Question: I'm developing a simple camera app which is based on the android developers tutorial but my I'm having some issues getting it running.
Here is my LogCat printout.

Now I have traced the NullPointerException to be at line 30 in CameraPreview as you have probably figured out to so the code for CameraPreview is below. I can code in Java and know that a NullPointer is when something is there which hasn't been created yet but as far as I can tell it has been.
'''
public class CameraPreview extends SurfaceView implements SurfaceHolder.Callback{
private SurfaceHolder mHolder;
private Camera mCamera;
private static final String TAG = "Preview";
@SuppressWarnings("deprecation")
public CameraPreview(Context context, Camera camera){
super(context);
mCamera = camera;
//Install callback to get notifications from the app
mHolder = getHolder();
mHolder.addCallback(this);
mHolder.setType(SurfaceHolder.SURFACE_TYPE_PUSH_BUFFERS); //deprecated but required for Android Version 3.0 and under
}
public void surfaceCreated(SurfaceHolder holder) {
//Surface been created now need to tell app where to draw PREVIEW
try{
mCamera.setPreviewDisplay(holder);
mCamera.startPreview();
}
catch(IOException e){
Log.d(TAG, "Camera preview error: " + e.getMessage());
}
}
'''
Line 30 is the code snippet here - 'mCamera.setPreviewDisplay(holder);'
From what I can tell is that there is an instance of mCamera in the 'global' variable 'private Camera mCamera'.
Anyone got any ideas? Sorry its a long question formatted as best I could.
Thanks,
Dan
P.S. I know there are other methods required in this class this is merely the 'problem snippet'.
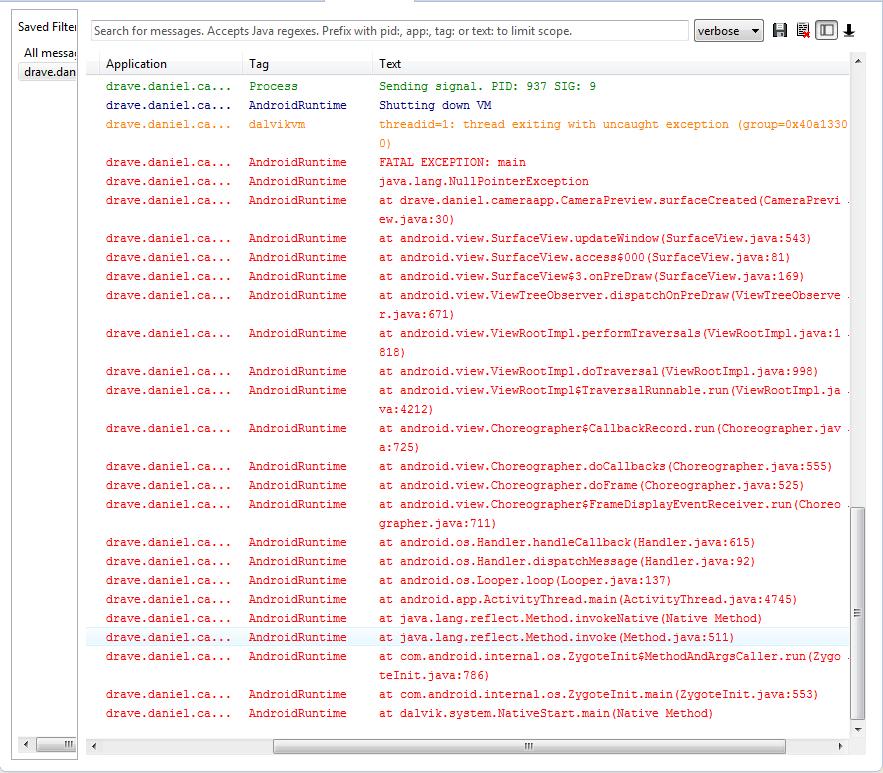
Answer: '''
public CameraPreview(Context context, Camera camera){
super(context);
mCamera = camera;
'''
Looks like 'camera' is getting passed on to 'CameraPreview' as null.
---
Make sure you have these in your Manifest:
'''
<uses-permission android:name="android.permission.CAMERA" />
<uses-feature android:name="android.hardware.camera" />
<uses-feature android:name="android.hardware.camera.autofocus" />
'''
Also, what's your 'getCameraInstance()' method?